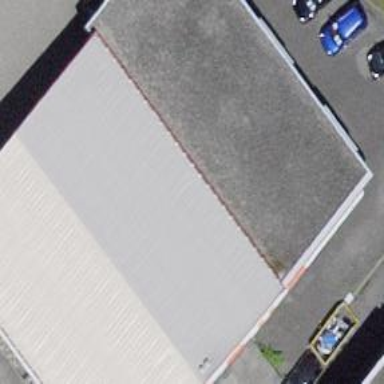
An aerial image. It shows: Industrial building with flat roof.